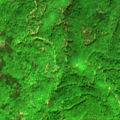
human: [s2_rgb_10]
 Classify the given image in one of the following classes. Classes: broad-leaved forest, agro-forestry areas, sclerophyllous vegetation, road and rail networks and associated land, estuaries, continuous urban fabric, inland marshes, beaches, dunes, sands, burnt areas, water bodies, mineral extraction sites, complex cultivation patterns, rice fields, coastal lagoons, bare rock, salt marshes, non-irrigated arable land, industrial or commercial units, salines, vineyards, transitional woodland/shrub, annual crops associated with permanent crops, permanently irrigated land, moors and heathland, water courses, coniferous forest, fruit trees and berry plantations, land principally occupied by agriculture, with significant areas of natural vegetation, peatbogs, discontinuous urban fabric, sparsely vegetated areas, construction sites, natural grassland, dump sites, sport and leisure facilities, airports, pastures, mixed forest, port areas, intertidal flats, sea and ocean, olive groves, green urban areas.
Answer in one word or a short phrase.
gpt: broad-leaved forest